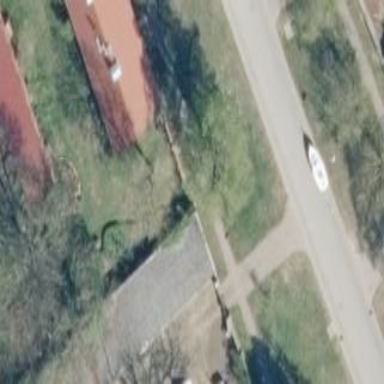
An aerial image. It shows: Garage.